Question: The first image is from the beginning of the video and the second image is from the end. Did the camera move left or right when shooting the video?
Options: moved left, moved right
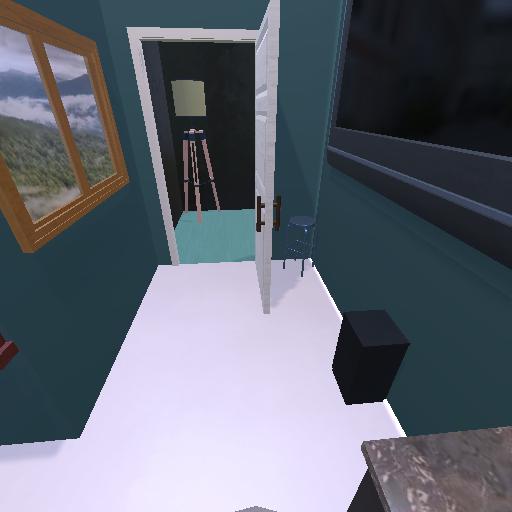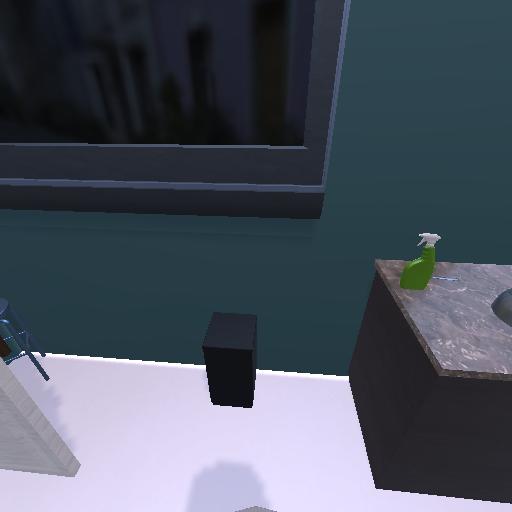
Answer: moved left